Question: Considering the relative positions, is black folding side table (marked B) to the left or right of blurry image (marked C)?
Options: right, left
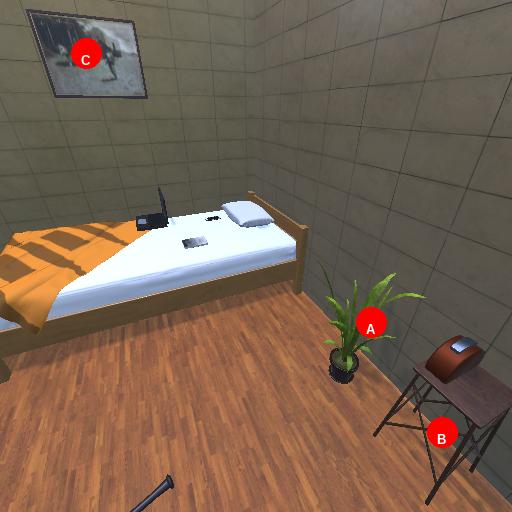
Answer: right